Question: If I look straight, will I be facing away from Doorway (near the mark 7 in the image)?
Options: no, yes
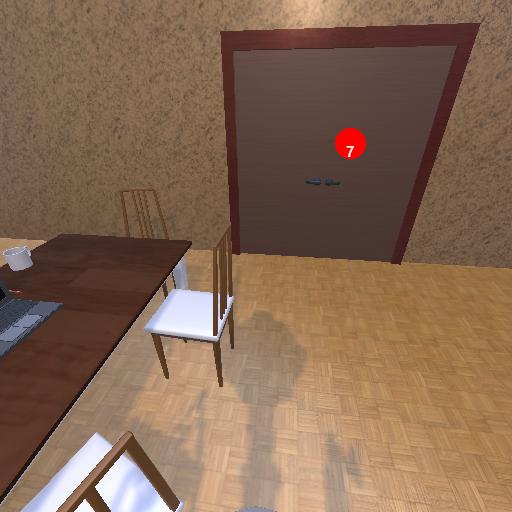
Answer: no